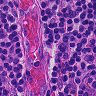
Metastatic tissue present: no